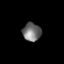
Tissue: prostate
Cell type: T cells
Senescence score: 0.3231
Nuclear area (px): 329
Mean DAPI intensity: 113.924